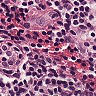
Metastatic tissue present: no